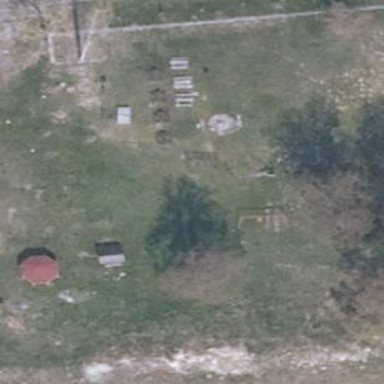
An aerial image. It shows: Picnic site for tourists.